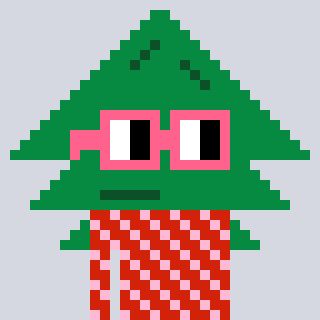
a pixel art character with square pink glasses, a fir-shaped head and a red-colored body on a cool background